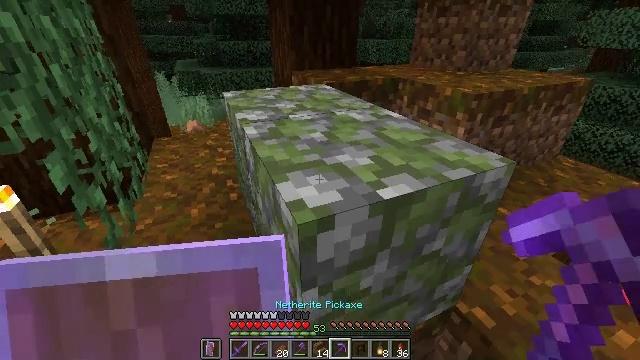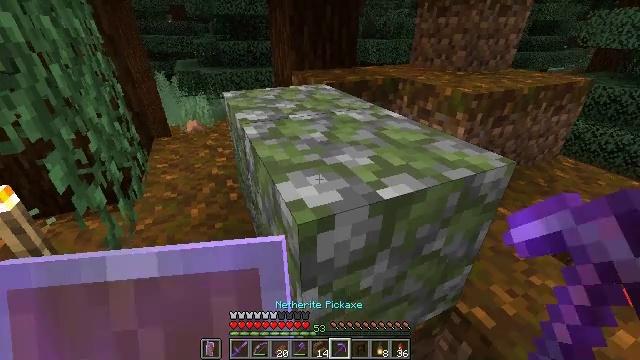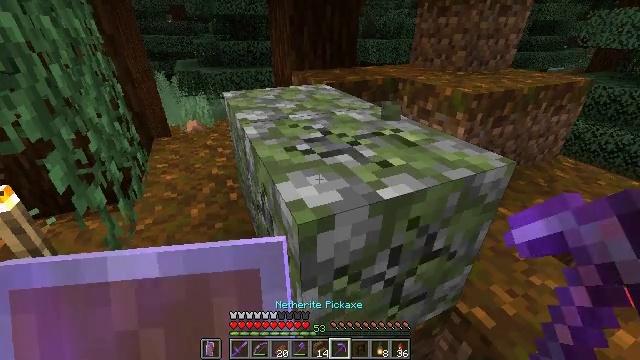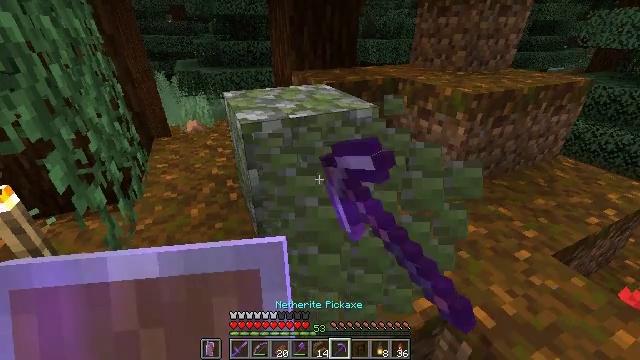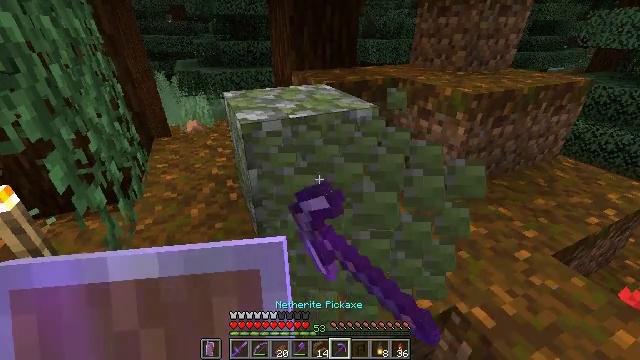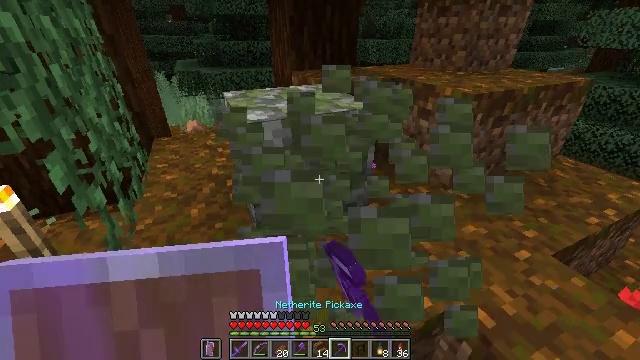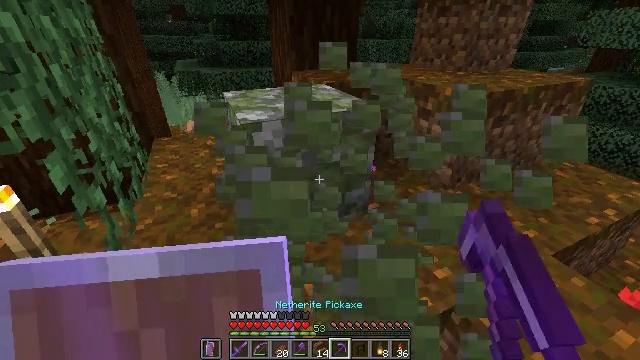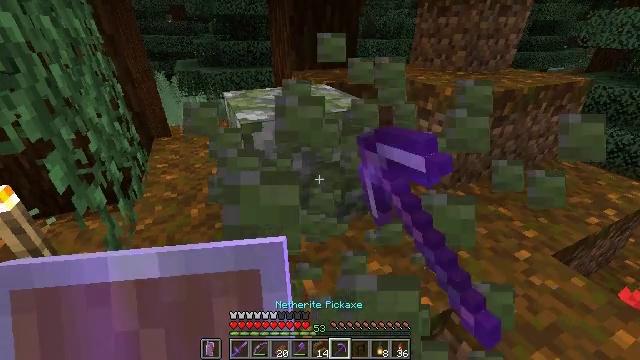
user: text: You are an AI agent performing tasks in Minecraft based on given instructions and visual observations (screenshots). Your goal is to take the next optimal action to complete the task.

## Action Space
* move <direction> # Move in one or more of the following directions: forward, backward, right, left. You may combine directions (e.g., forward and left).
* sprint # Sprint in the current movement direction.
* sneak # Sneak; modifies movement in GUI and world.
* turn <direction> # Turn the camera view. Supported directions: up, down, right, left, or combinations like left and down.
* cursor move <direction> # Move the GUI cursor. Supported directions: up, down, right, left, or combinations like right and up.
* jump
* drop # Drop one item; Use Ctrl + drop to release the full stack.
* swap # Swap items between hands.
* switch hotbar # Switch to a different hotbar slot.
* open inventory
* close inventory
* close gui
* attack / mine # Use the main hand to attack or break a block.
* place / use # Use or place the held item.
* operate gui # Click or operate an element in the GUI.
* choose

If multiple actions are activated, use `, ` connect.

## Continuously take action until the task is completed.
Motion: motion action
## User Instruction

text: Break the mossy cobblestone to gather materials.
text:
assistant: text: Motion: no_op
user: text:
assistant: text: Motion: attack / mine
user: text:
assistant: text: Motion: attack / mine
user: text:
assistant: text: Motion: attack / mine
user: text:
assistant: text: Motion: attack / mine
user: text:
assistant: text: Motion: attack / mine
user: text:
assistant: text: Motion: no_op
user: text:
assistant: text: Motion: no_op